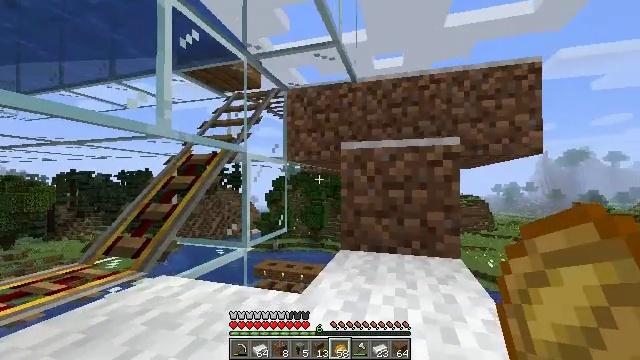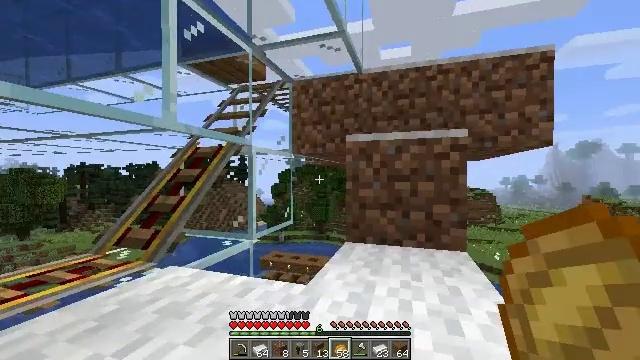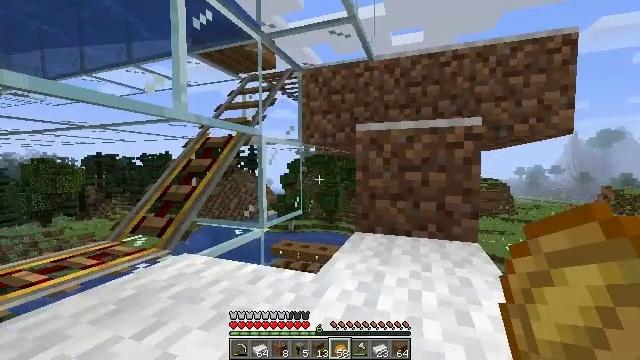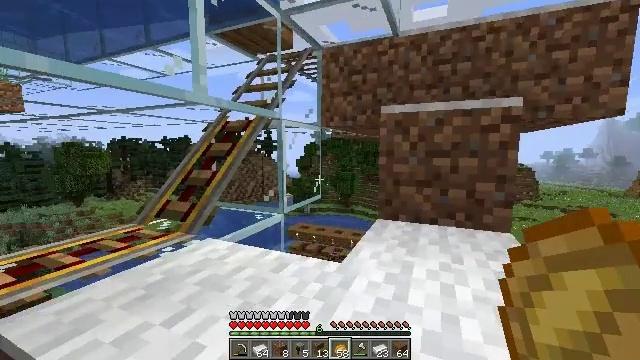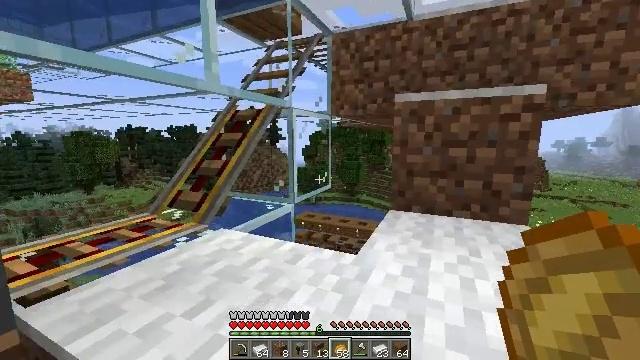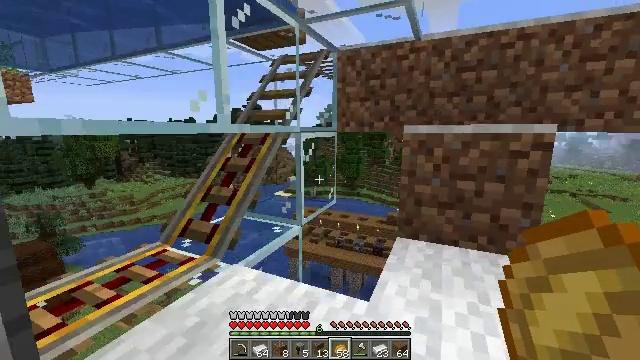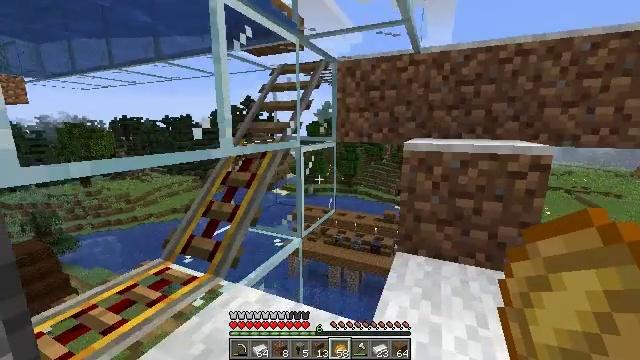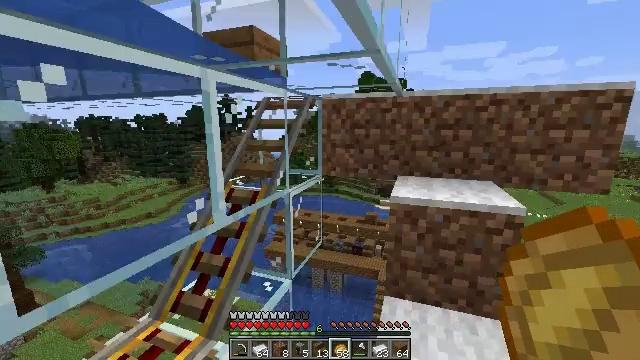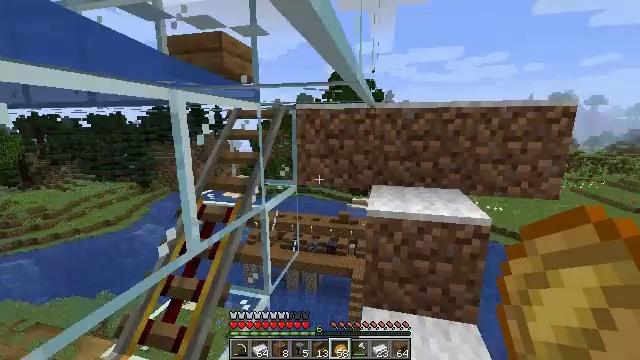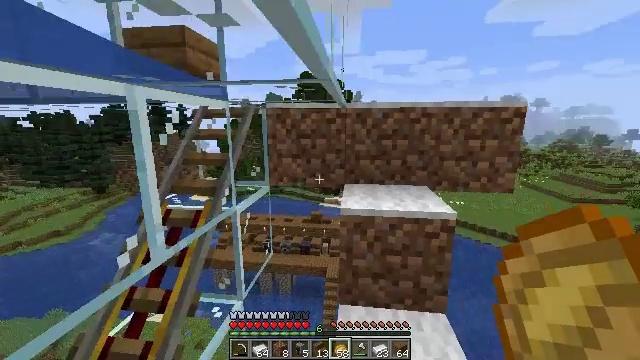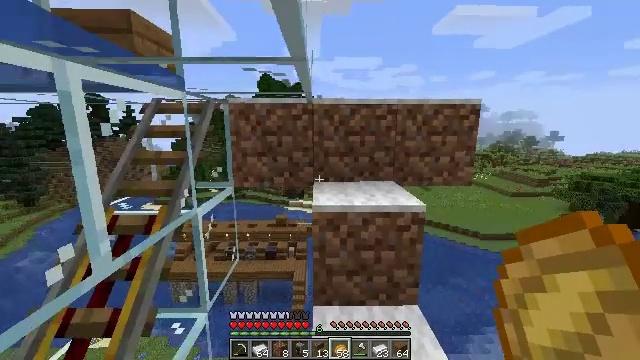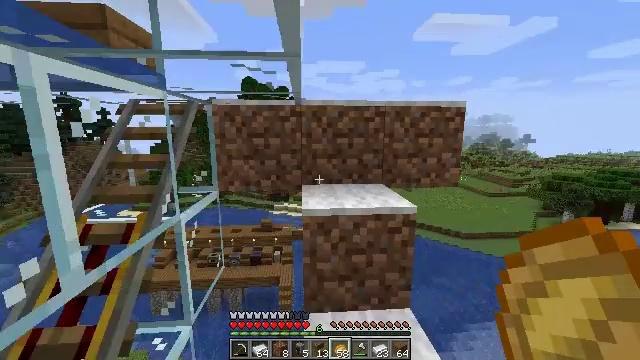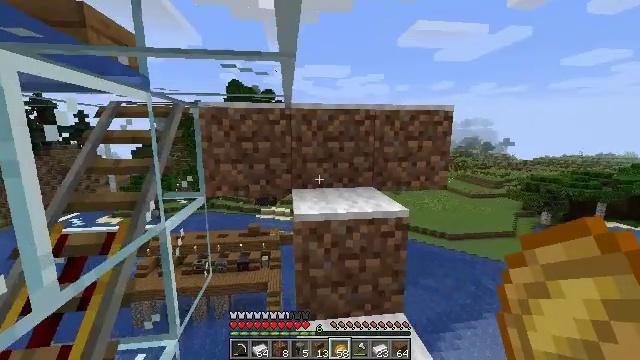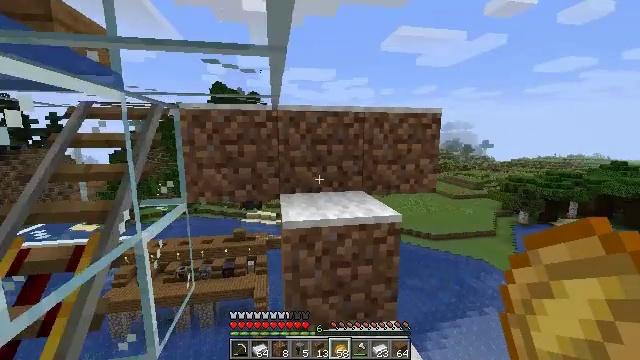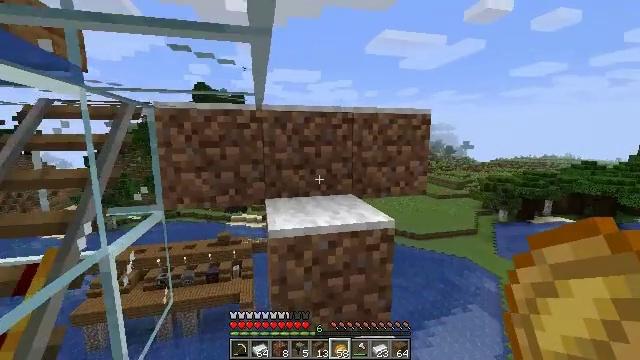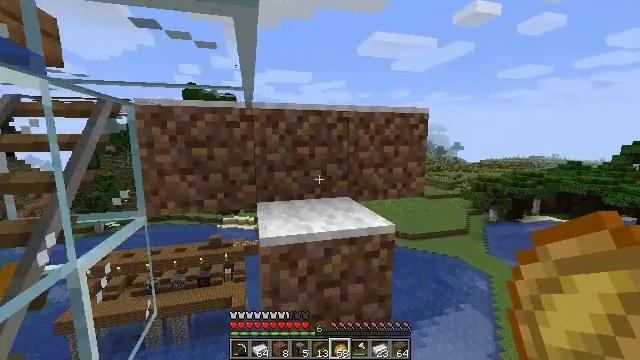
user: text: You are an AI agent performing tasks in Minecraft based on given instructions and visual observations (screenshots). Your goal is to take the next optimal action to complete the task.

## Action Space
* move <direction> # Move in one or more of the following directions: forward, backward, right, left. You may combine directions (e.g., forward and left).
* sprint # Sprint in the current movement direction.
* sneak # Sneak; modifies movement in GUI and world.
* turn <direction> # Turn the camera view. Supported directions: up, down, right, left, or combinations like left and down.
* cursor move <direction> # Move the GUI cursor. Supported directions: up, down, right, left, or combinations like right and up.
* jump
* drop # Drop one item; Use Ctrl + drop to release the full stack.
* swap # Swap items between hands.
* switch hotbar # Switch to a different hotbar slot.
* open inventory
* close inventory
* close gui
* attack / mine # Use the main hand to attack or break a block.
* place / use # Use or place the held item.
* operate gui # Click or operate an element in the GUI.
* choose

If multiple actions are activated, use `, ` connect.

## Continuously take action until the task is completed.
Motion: motion action
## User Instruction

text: Mine the smithing table.
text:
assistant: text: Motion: turn left and down
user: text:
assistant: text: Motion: move forward, turn left and down
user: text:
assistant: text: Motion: move forward, turn left and down
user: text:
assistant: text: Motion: move forward, turn left and down
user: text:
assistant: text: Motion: move forward, turn down, jump
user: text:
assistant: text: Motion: move forward, jump
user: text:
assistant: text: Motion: move forward, turn right, jump
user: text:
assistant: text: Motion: move forward, turn right, jump
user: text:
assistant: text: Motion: move forward, turn right, jump
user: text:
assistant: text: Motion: move forward, turn right
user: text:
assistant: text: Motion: turn right
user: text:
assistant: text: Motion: turn right
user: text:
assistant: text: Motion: move forward, turn right
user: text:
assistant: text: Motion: move forward, turn right
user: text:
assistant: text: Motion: move forward, turn right
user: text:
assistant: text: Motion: move forward
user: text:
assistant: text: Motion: move forward
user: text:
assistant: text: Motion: move forward
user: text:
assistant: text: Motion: move forward and move right
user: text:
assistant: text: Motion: move forward and move right
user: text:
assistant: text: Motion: move forward and move right
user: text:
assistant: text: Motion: move forward and move right, turn left
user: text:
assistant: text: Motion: move forward, turn left and up
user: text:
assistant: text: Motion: move forward, turn left
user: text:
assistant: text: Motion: move forward, turn left
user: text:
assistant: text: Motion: move forward, jump
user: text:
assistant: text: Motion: move forward, jump
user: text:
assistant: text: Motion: move forward, jump
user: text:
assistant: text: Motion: move forward, jump
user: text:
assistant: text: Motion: move forward, jump